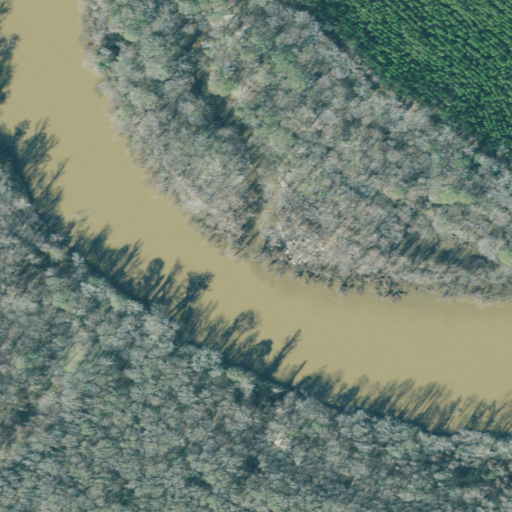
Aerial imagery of cliff(s) in Georgia named Red Bluff containing woody wetlands, open water, evergreen forest, herbaceous wetlands, and shrub